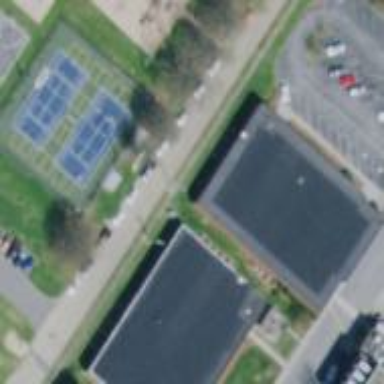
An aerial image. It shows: Tennis court on pitch designated for leisure land.